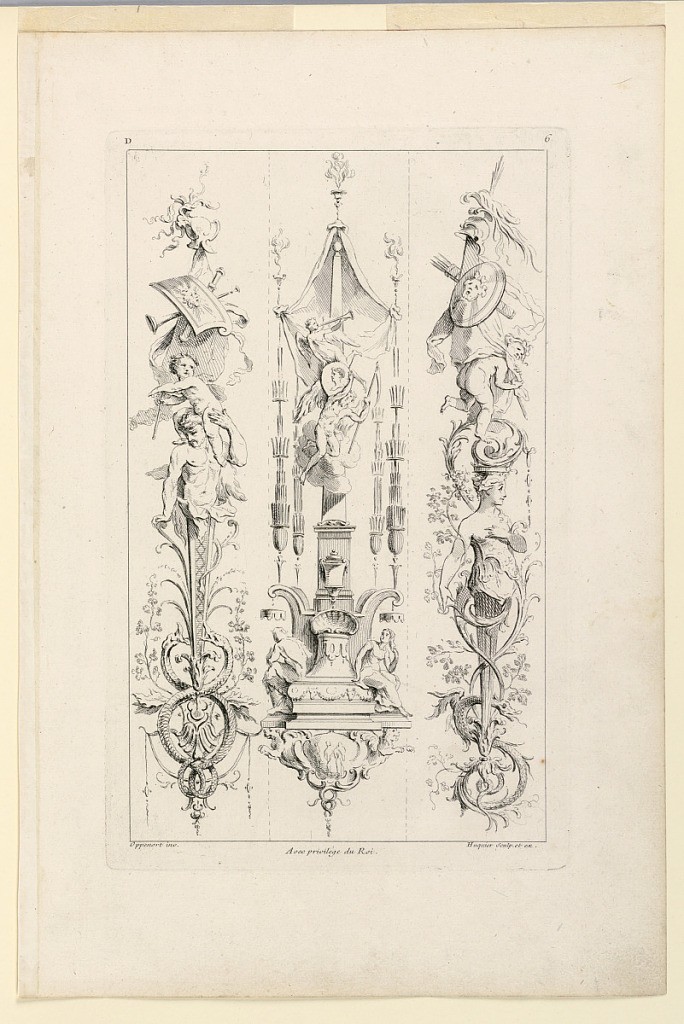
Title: Page Six from "Quatrieme Livre Contenant Des Montans où Pilastres Inventés par G. M. Oppenort Architecte du Roi et Gravés par Huquier"
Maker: Gilles-Marie Oppenord, French, 1672–1742
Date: after 1751
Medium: Etching on paper
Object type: Print
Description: Three "candelabra-like" arrangements of various motifs, characterized by, first: a putto with a banner carried by a herm; second: figure of Time supporting a portrait medallion; a female herm supporting a putto with war trophies (third). Inscribed, upper left: "D"; upper right: "6"; lower left: "Oppenort inv."; center: "Avec privilege du Roi"; lower right: "Huquier sculp. et ex."